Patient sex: F
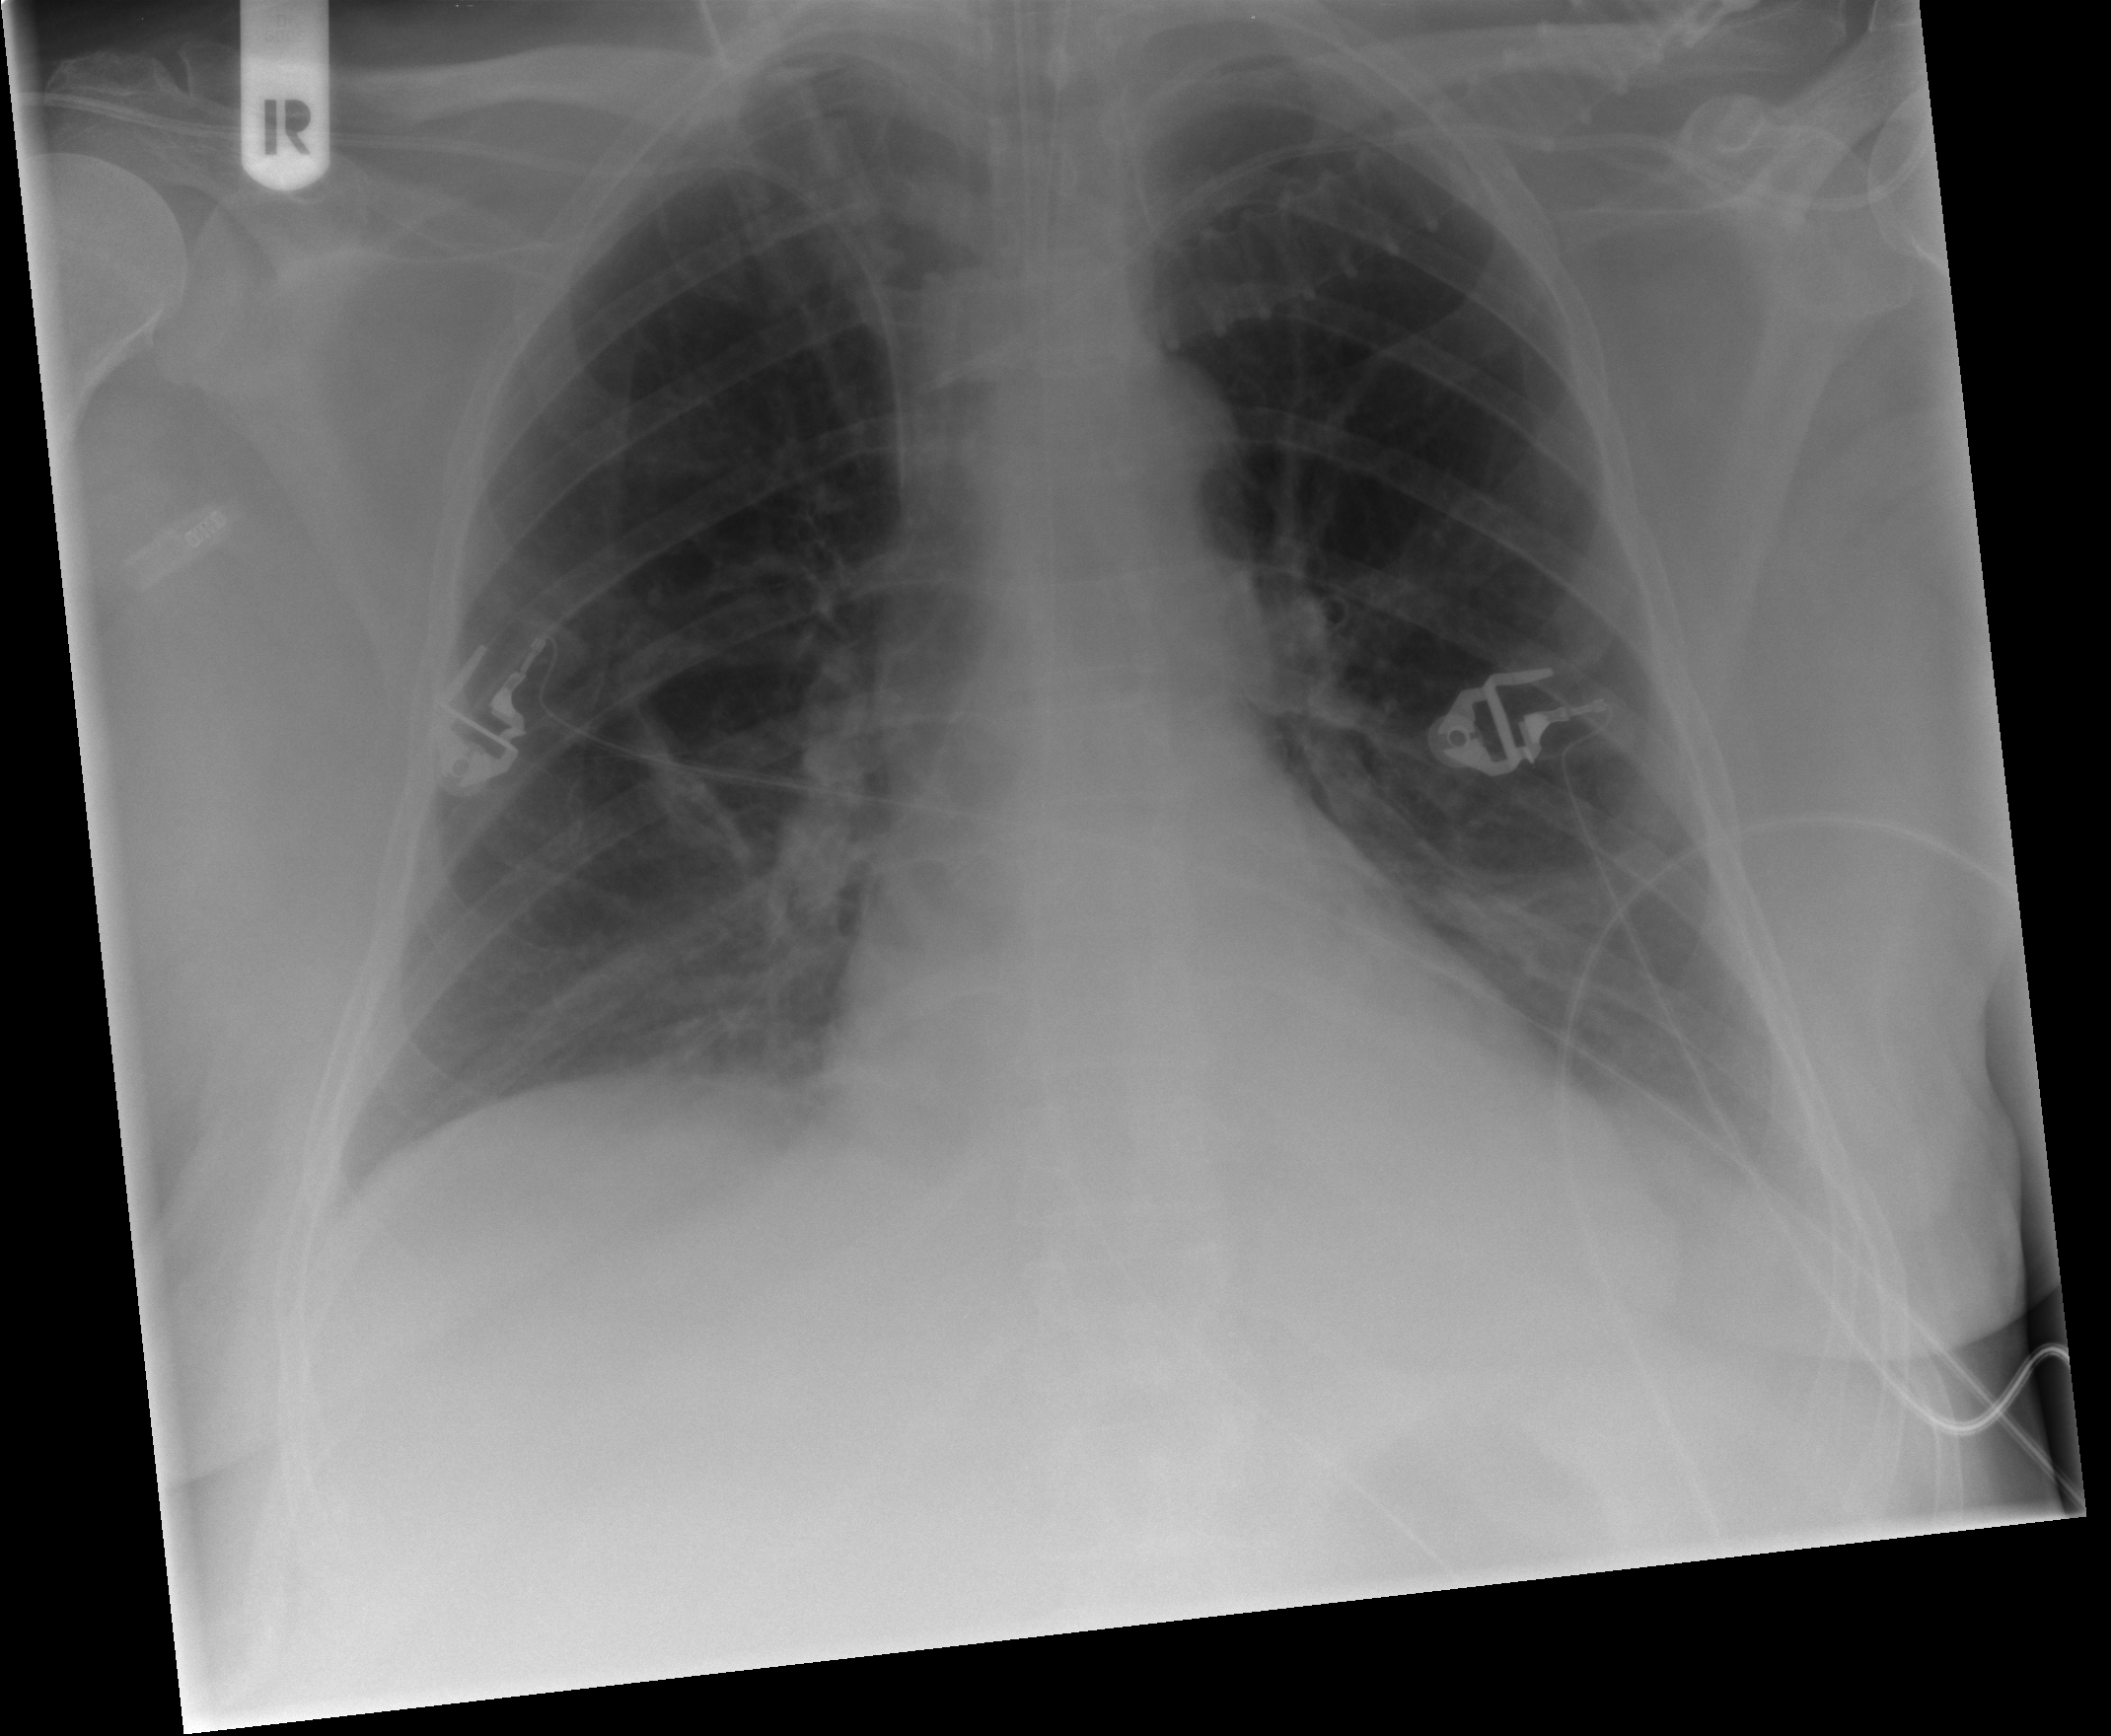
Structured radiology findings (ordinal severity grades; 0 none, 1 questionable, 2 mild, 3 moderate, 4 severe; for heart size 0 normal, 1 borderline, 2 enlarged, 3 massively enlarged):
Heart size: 0
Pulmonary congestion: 0
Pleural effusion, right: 0
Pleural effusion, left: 1
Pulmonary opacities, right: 0
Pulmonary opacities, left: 0
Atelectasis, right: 1
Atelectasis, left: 2